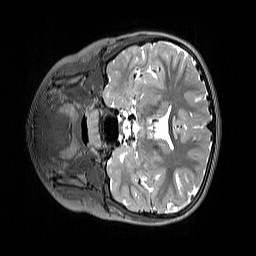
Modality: T2w
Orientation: coronal
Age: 9
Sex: female
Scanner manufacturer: siemens
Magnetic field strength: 3 T
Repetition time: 3.2 s
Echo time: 0.408 s